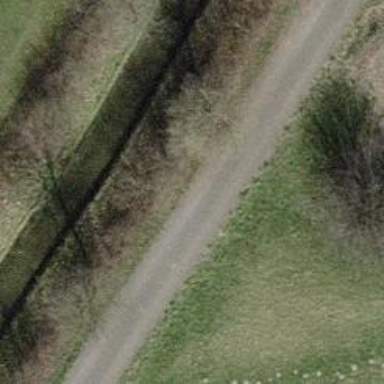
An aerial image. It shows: Track with grade 3 tracktype.